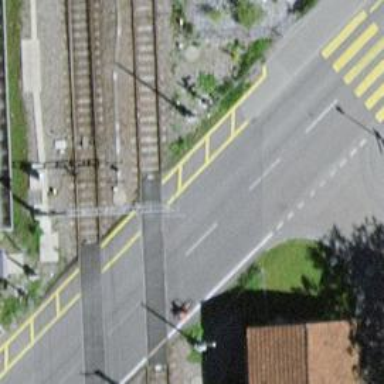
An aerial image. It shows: Railway crossing with full barriers.